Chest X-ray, AP view. Patient: 36 years old, sex F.
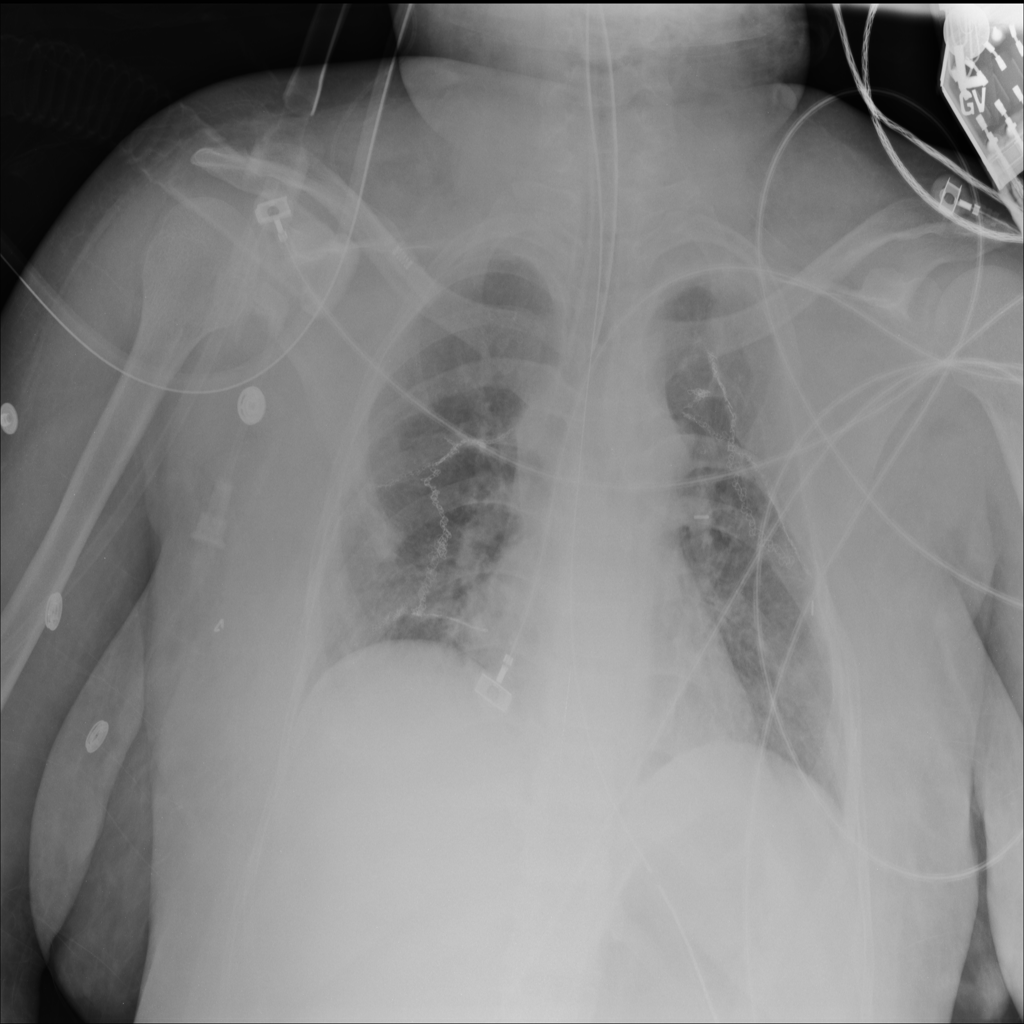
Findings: No Finding